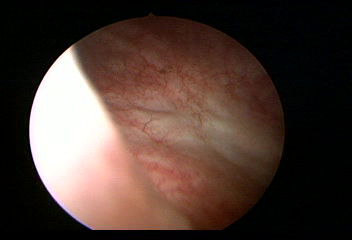
Modality: WLC
Class: Normal mucosa
Bladder cancer association: No